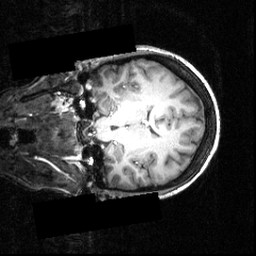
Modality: T1w
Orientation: coronal
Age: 21
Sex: female
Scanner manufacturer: siemens
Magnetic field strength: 3.951 T
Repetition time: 1.5 s
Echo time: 0.00335 s